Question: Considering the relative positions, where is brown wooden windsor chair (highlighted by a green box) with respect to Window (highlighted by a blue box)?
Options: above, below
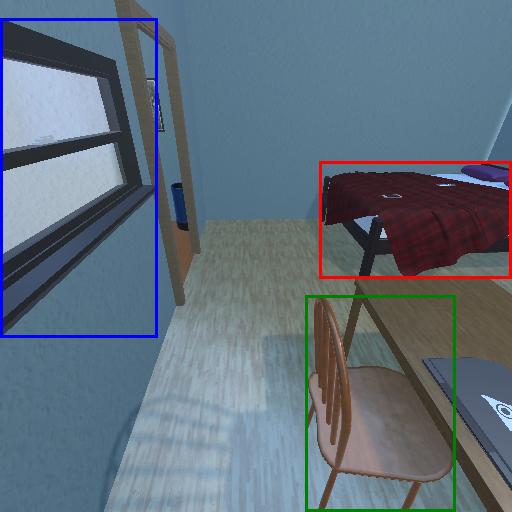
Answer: above